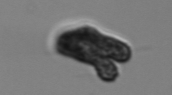
Label: Pseudochattonella_farcimen